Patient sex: M
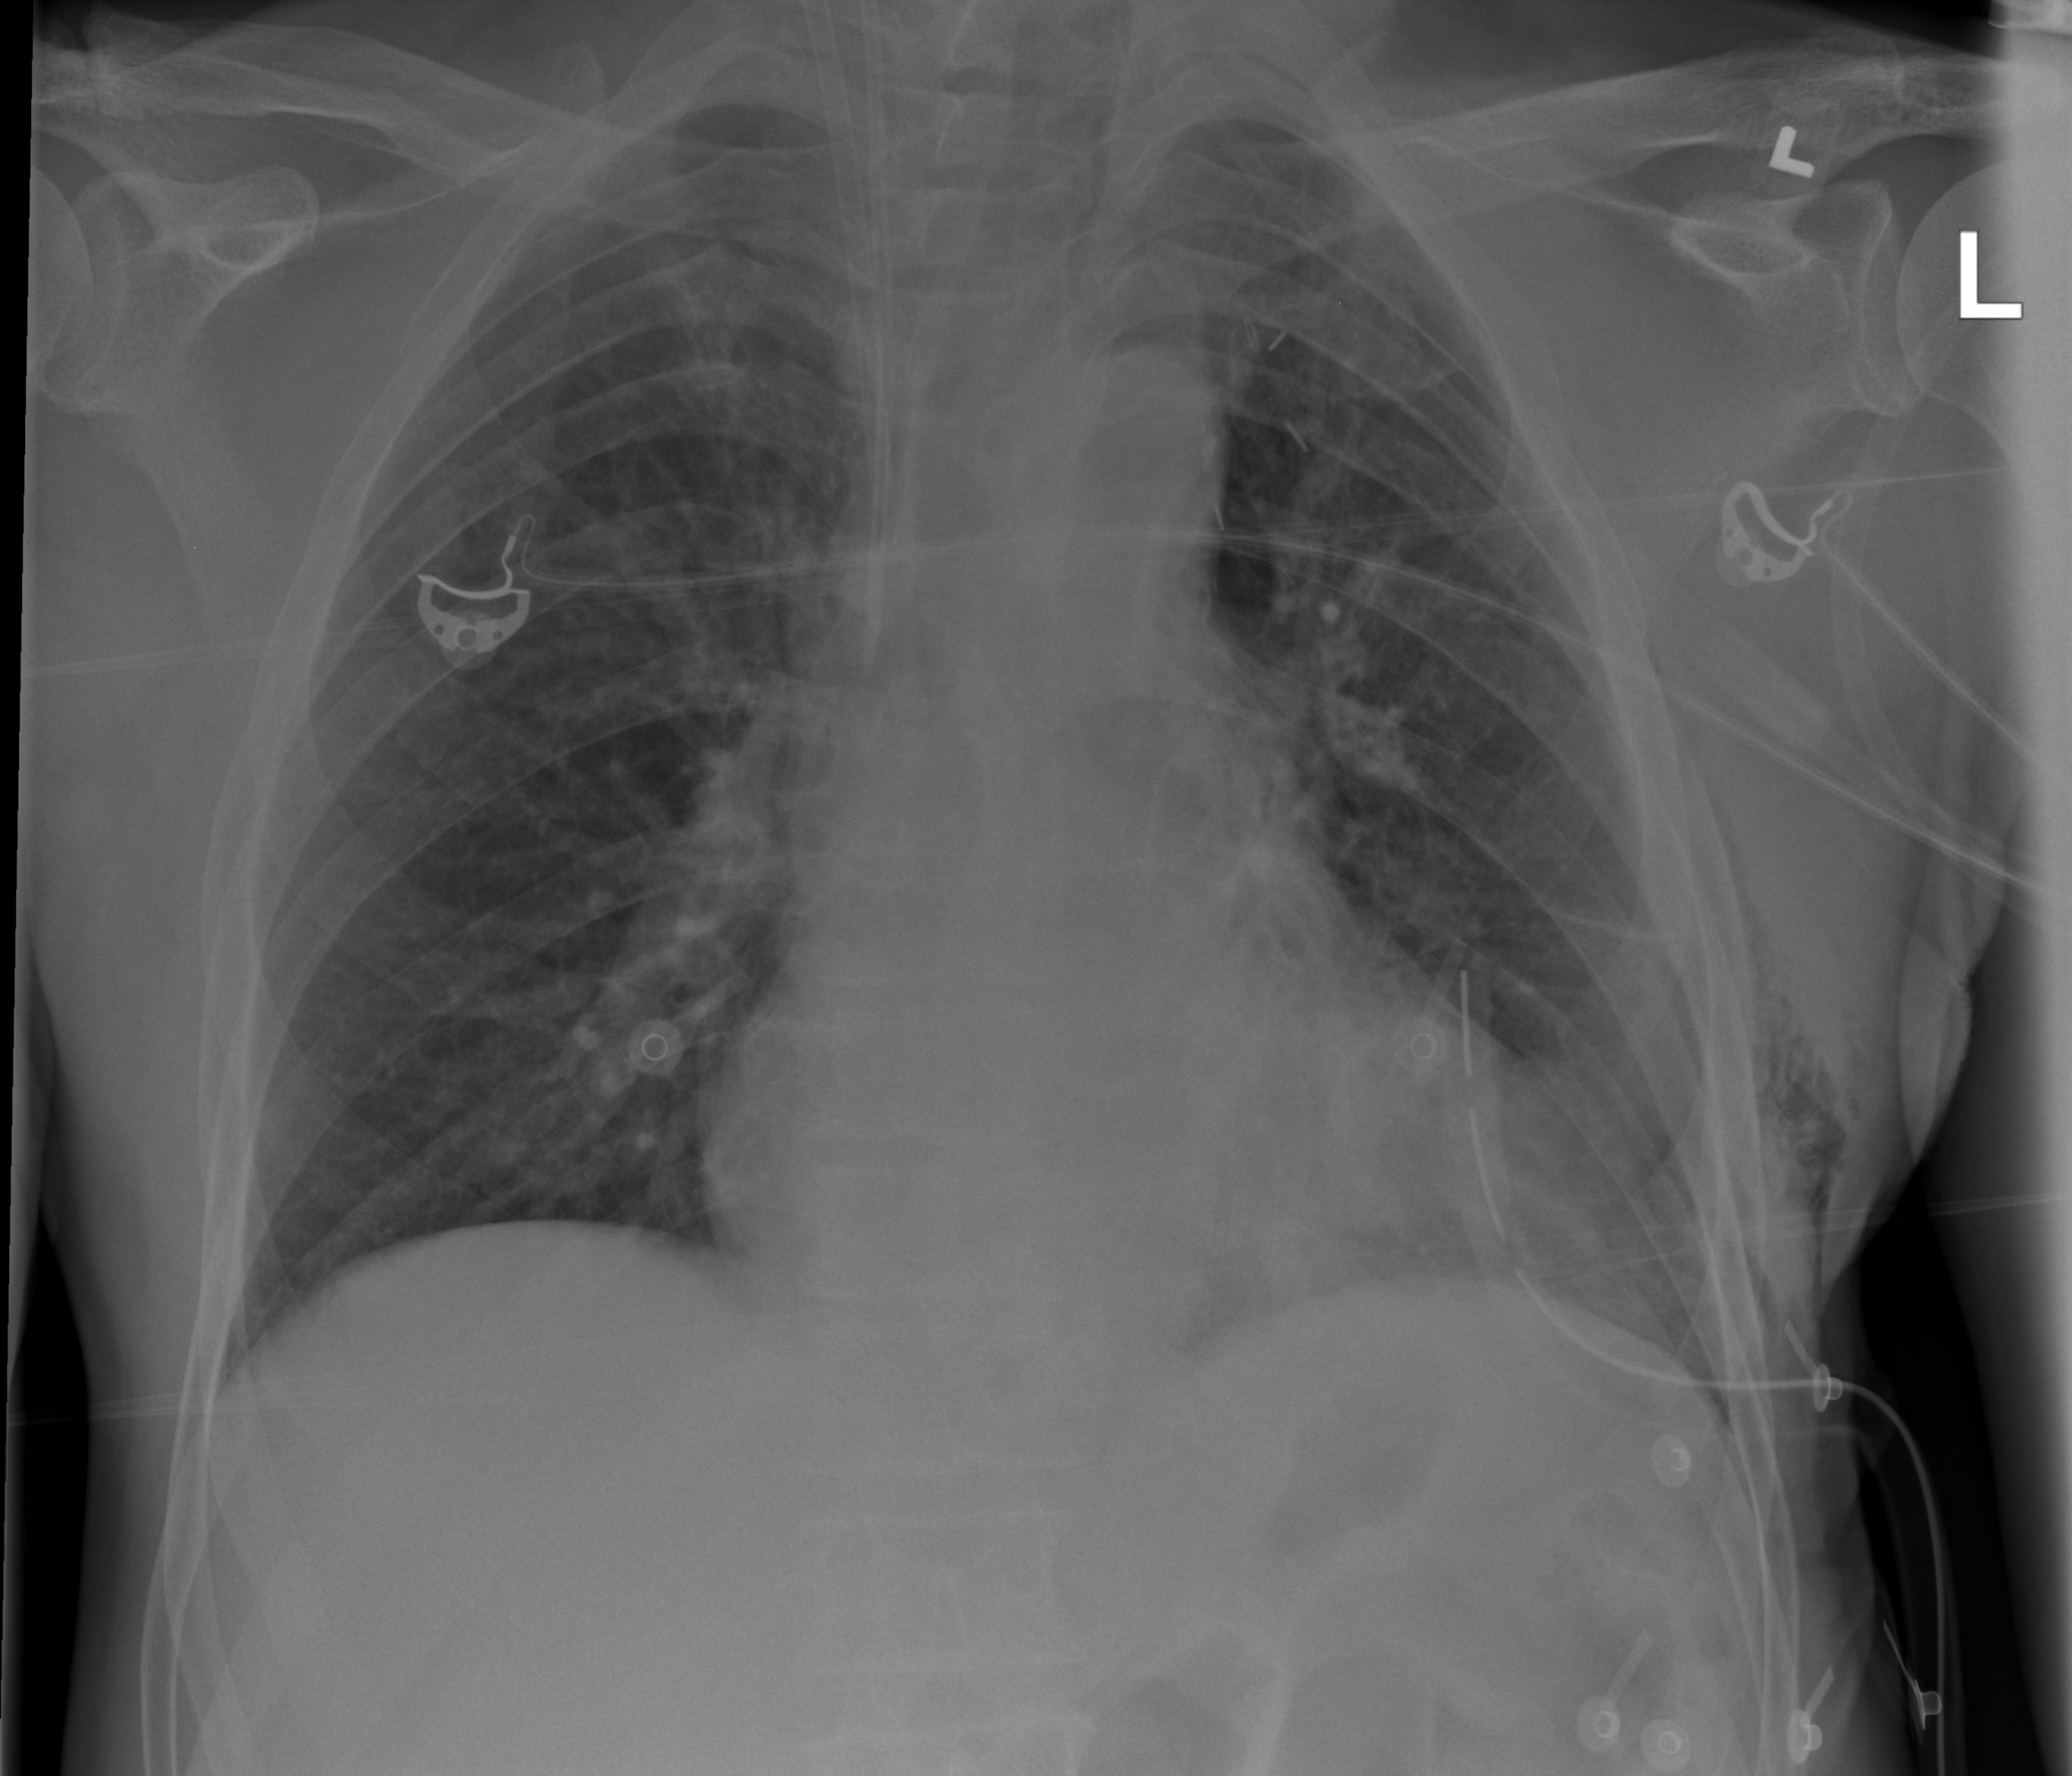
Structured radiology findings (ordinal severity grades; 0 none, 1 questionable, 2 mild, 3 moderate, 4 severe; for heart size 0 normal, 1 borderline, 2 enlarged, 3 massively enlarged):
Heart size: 2
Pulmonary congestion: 2
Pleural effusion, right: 0
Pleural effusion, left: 0
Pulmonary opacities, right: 0
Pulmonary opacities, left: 0
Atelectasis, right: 0
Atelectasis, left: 2